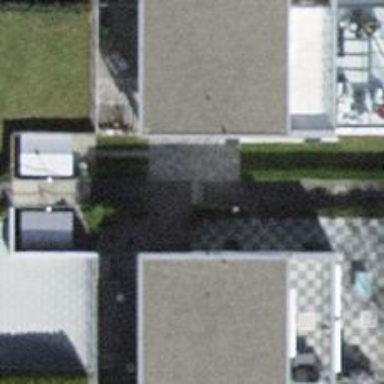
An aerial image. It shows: Set of steps made of paving stones.